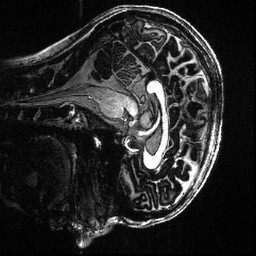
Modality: T1w
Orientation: sagittal
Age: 28
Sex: female
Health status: healthy
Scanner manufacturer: siemens
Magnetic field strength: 7 T
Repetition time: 4.3 s
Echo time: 0.00227 s